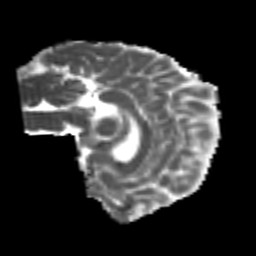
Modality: MD
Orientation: sagittal
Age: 24
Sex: female
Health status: healthy
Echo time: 0.074 s